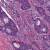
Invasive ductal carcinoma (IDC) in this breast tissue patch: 1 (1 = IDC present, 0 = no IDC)